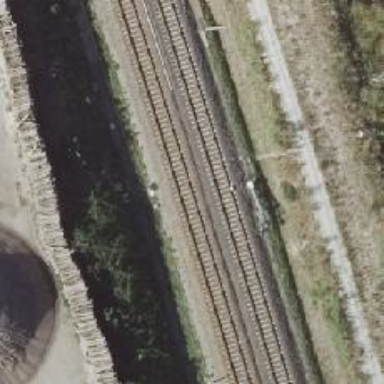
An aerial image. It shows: Railway signal.